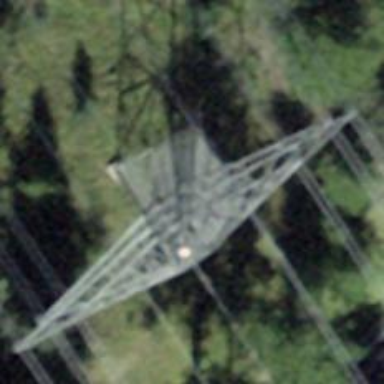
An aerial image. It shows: Towering power structure.